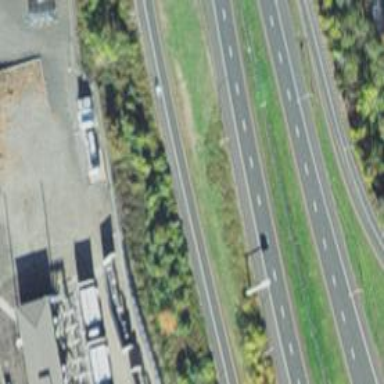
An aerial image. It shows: Asphalt motorway link.